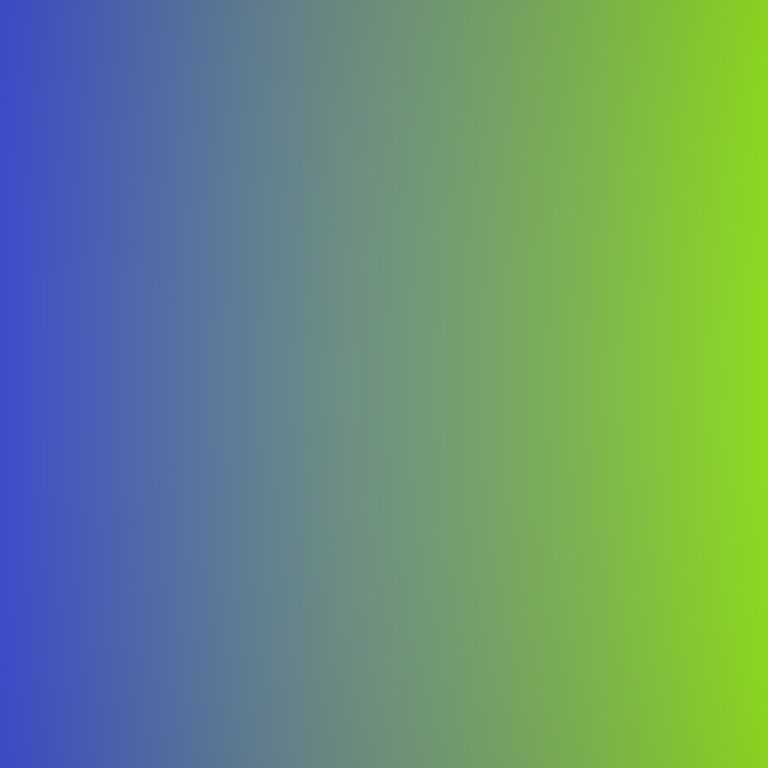
Abstract light effect, smooth gradient from deep blue to bright green, calm atmosphere, soft blend, no room, no furniture, no objects.